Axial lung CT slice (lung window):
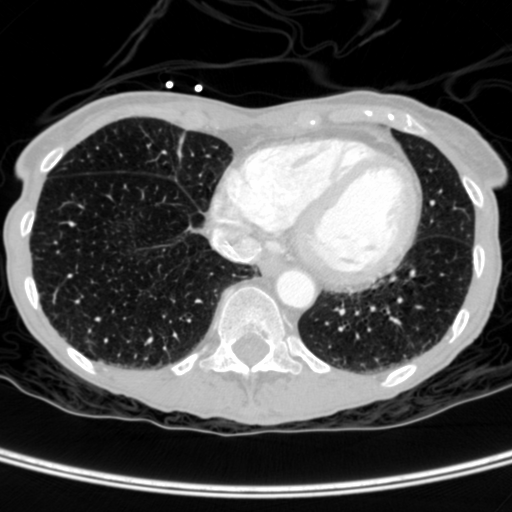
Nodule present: no